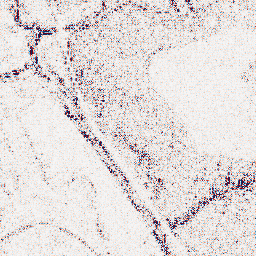
Category: wavelet
Decomposition family: wavelet_reverse_biorthogonal
Decomposition parameters: wavelet: rbio4.4
level: 1
Upsampling method: quadratic
Upsampling parameters: scale: 2
Upsampling scale: 2